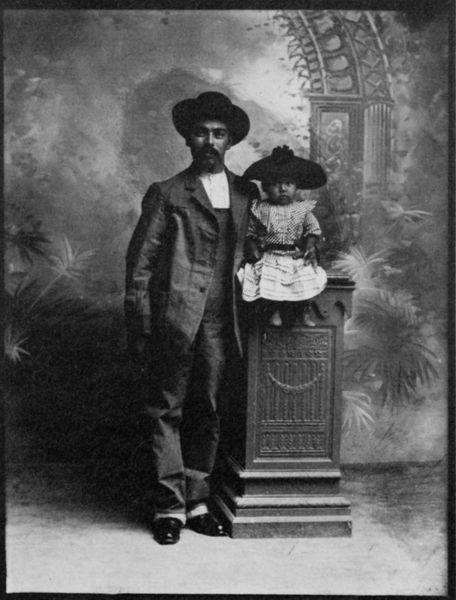
Titel: Porträt
Künstler: Romualdo García
Schlagwörter: dunkel, gemälde, mann, schatten, weiß, mädchen, sitzen, blumen, grau, hell, hintergrund, holz, hut, hüte, kleid, licht, nase, schwarz, säule, zimmer, blick, gürtel, malerei, anzug, bart, hemd, hose, jacke, mütze, mützen, schnurrbart, wand, augen, gesicht, kleidung, mensch, sockel, stehen, bildnis, portrait, porträt, boden, auge, sitzend, stehend, familie, kind, tochter, vater, person, pflanzen, theater, knopf, papier, schrank, umarmung, bogen, schuhe, mauer, klein, baby, bühnenbild, dekoration, tapete, wandmalerei, atelier, palme, wedel, podest, schnauzbart, hutkrempe, weste, krempe, foto, fotografie, photographie, wände, gemalt, schwarzweiss, künstler, puppe, kleidchen, kasten, photo, tracht, karte, schwarzer, portät, palmen, kulisse, basis, postament, fotographie, aufnahme, sohn, studio, schausteller, fotorafie, weisses hemd, südamerika, bpgen, nadal, kleiner mensch, schnausbart, mann kind, puppenspieler, puppentheater, 19. jahrhundert, hu, helles kleid, vater kind foto spanien